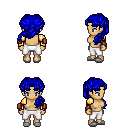
a pixel art fantasy rpg character, female body template, human, tanned skin, gold arm armor, white pants, blue princess hairstyle, leather bracers, white slippers, four views (front, back, left, right), 2x2 character sprite sheet, small pixel art, hard edges, no anti-aliasing